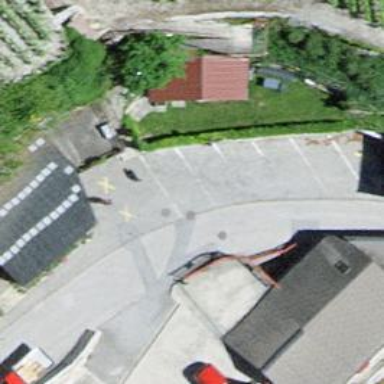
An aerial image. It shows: Parking area with surface.